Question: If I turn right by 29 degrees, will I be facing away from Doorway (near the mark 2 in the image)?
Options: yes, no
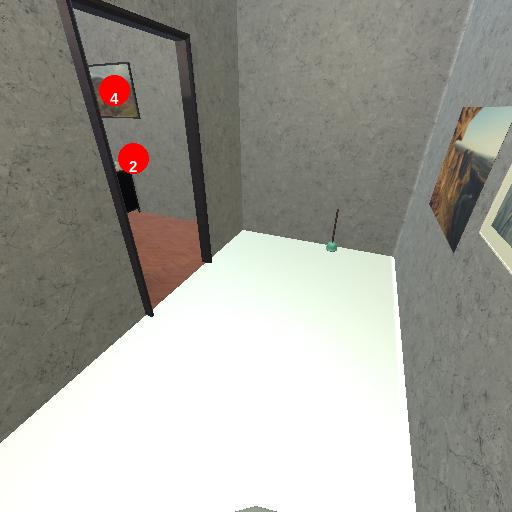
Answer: yes